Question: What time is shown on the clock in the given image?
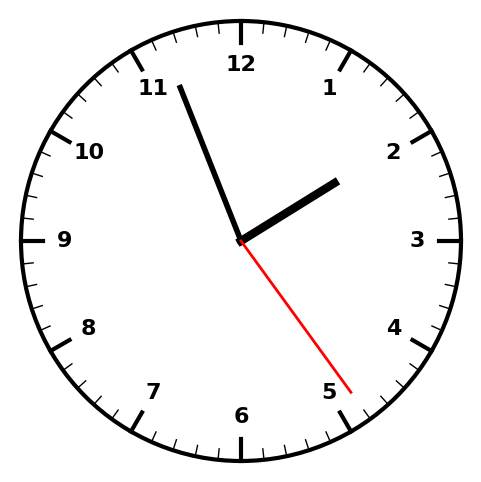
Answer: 01:56:24